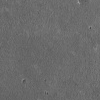
Atmospheric dust classification: not_dusty